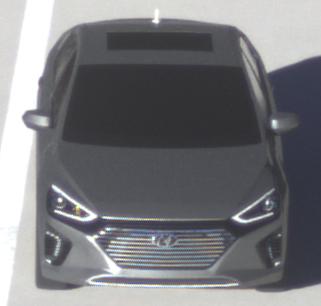
Make: Hyundai
Model: IONIQ Hybrid
Detailed model: IONIQ (AE) Hybrid
Model produced from: 2016/10
Model produced until: 2018/08
Doors: 5
Color: gray
Road condition: dry road
Daytime: sunrise or sunset
Contrast: high contrast